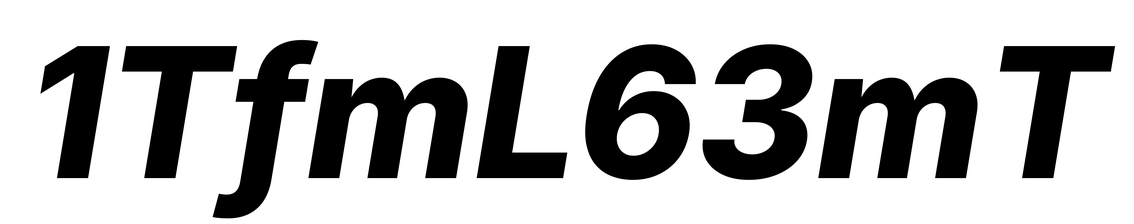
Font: Inter-Italic_ExtraBold_Italic